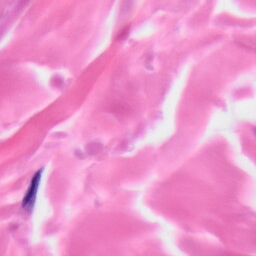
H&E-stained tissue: Skin